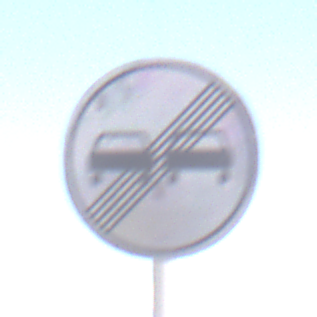
Verkehrszeichen: EndeUeberholverbot
Umgebung: Outdoor, Nature
Tageszeit: Midday
Wetter: Clear
Licht: Natural
Jahreszeit: NotSpecified
Kontrast: HighContrast